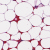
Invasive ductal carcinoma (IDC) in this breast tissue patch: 0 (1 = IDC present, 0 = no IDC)